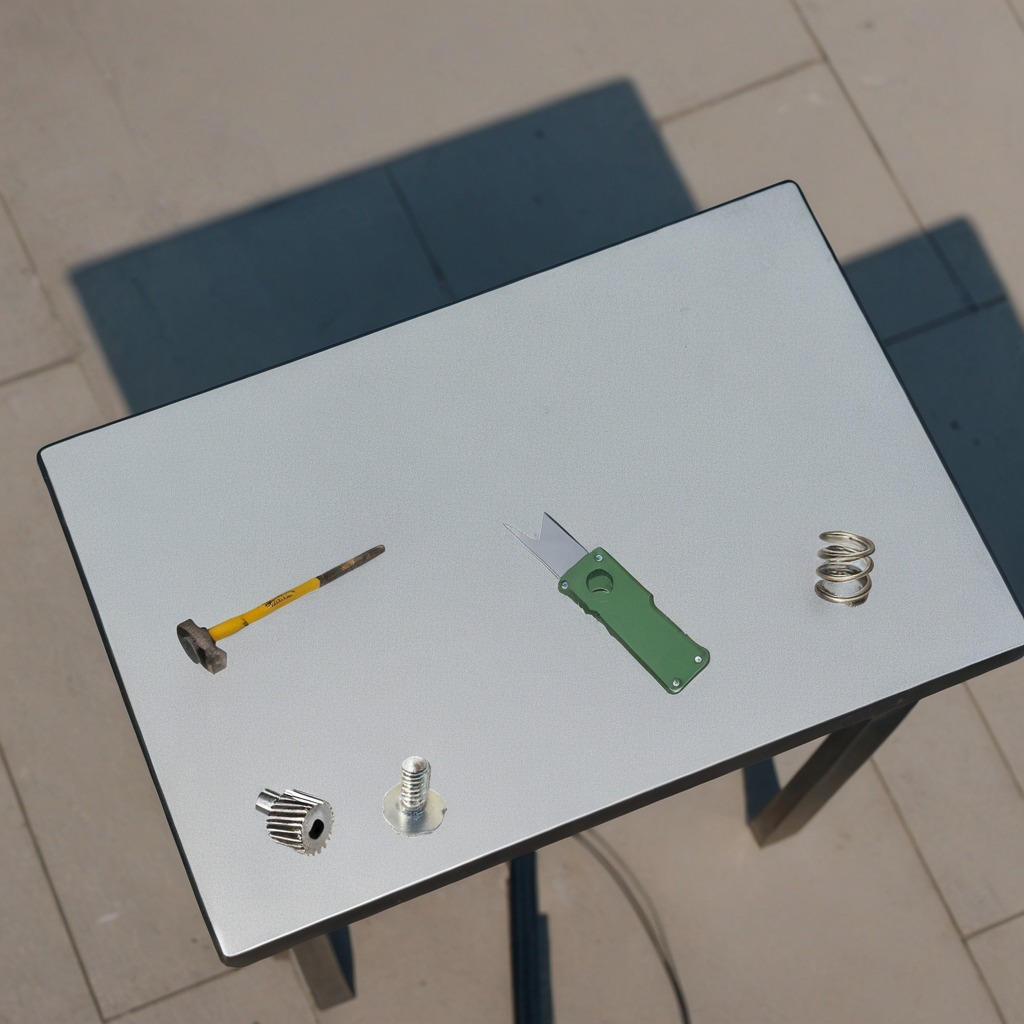
A steel gear with teeth, a utility knife, a metal machine screw, a hammer, and a coiled metal spring are lying on the utility table.